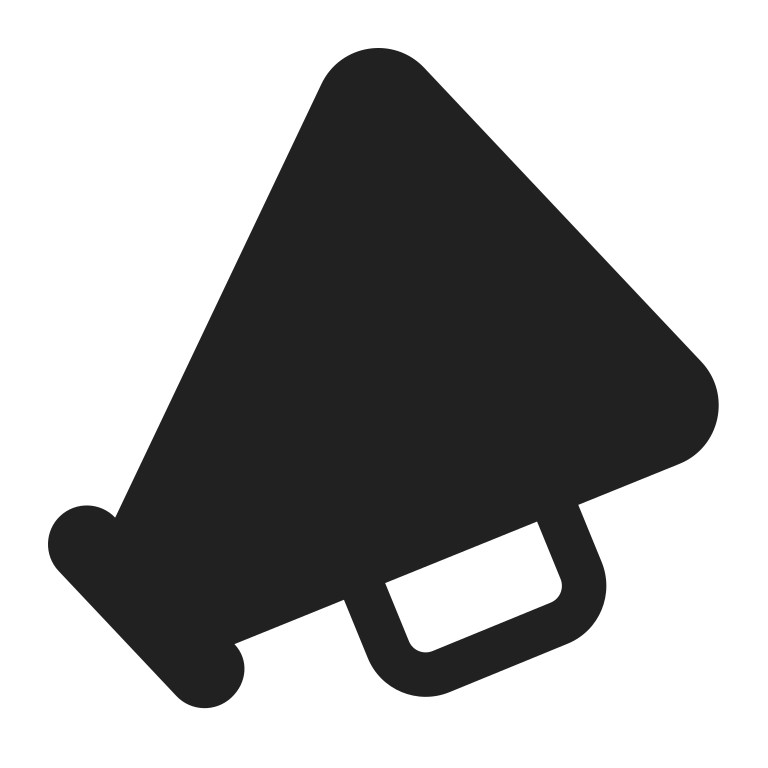
megaphone high contrast